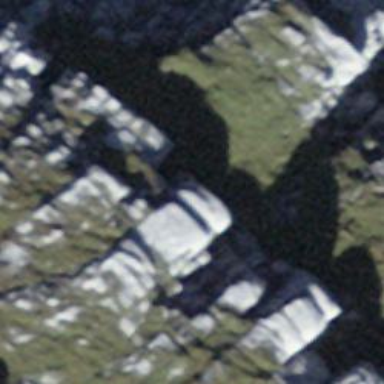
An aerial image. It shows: Cliff in nature.